Question: I have an SSRS 2008 report where the default parameters values are this:
'''
<ReportParameter Name="BegDate">
<DataType>DateTime</DataType>
<DefaultValue>
<Values>
<Value>=DateAdd("D",-13,DateAdd("D",6-(Weekday(Today)),Today))</Value>
</Values>
</DefaultValue>
<Prompt>BegDate</Prompt>
</ReportParameter>
<ReportParameter Name="EndDate">
<DataType>DateTime</DataType>
<DefaultValue>
<Values>
<Value>=DateAdd("D",-7,DateAdd("D",6-(Weekday(Today)),Today))</Value>
</Values>
</DefaultValue>
'''
I am trying to create a subscription to this report, but pass different parameter values in here:

How can I do this? Can I enter formulas in those textboxes?
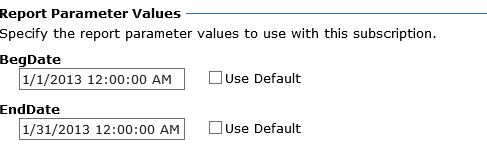
Answer: You need data driven subscriptions: found exclusively in the enterprise edition of SQL server:
<URL>
I worked for a company previous that didn't have the funds (ehm... was too cheap) to get the enterprise edition. I wound up writing a pretty cool windows service that authenticated against SSRS and then sent out reports using this technique:
<URL>